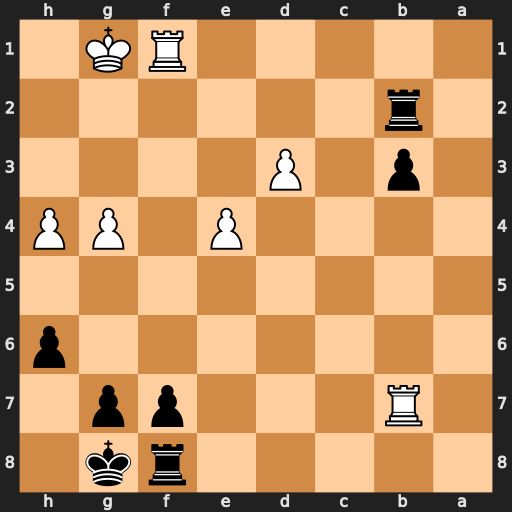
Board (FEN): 5rk1/1R3pp1/7p/8/4P1PP/1p1P4/1r6/5RK1
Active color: b
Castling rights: -
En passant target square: -
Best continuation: Rc8 Rfxf7 Rc1+ Rf1 Rcc2